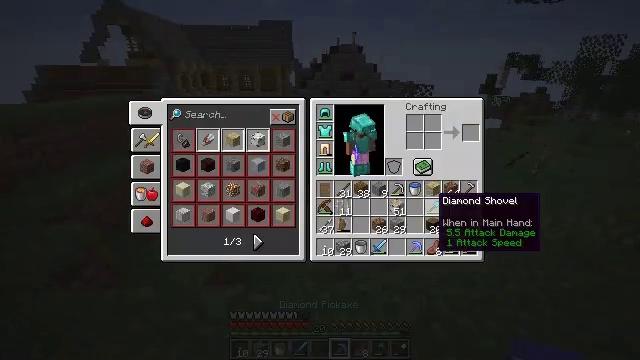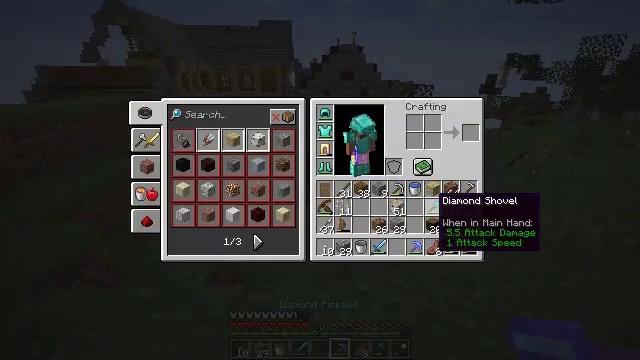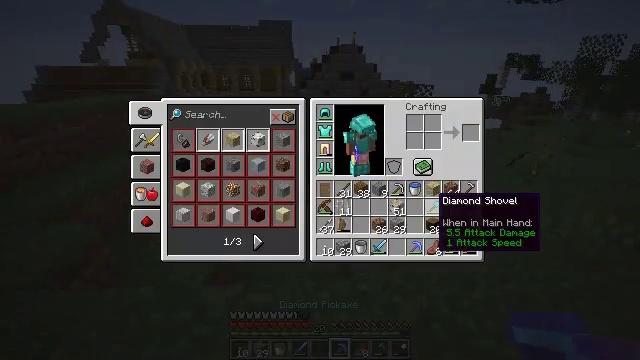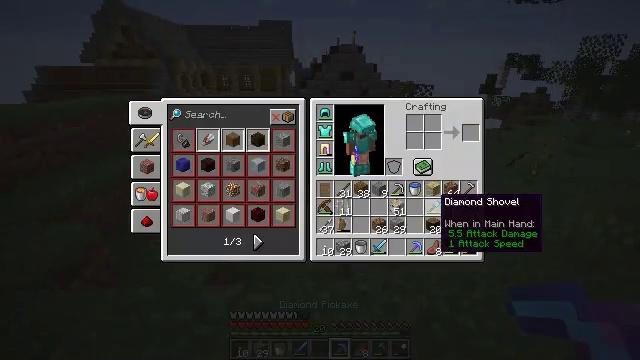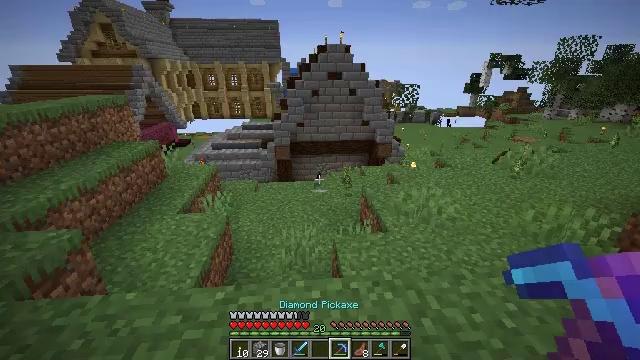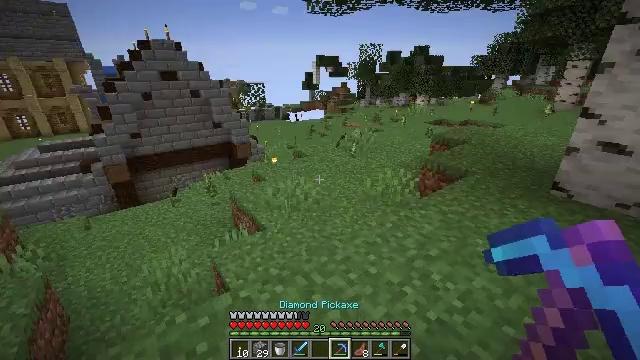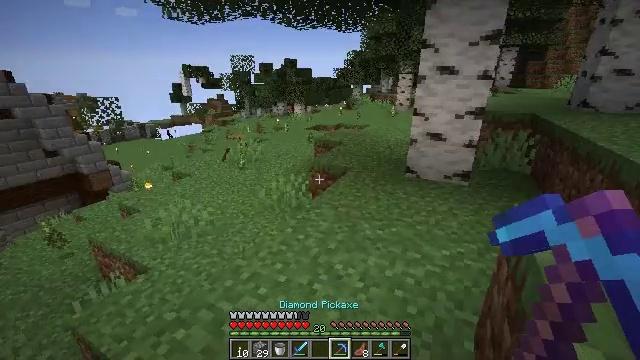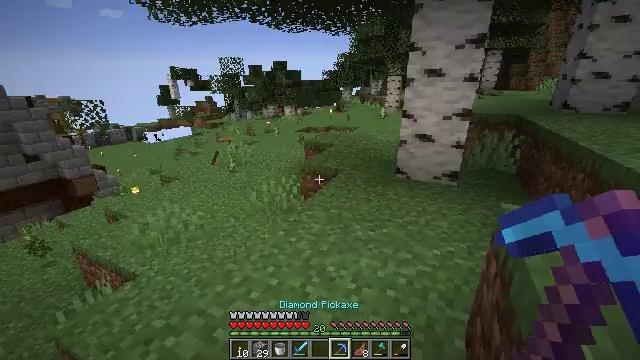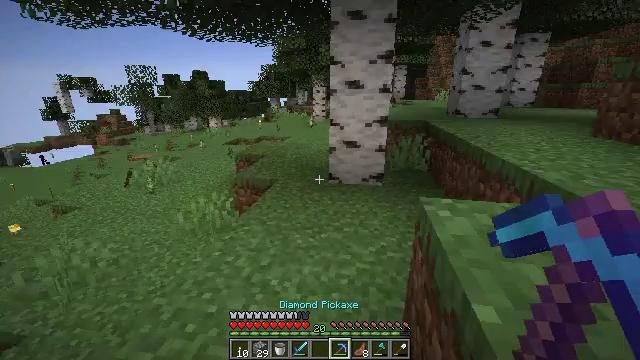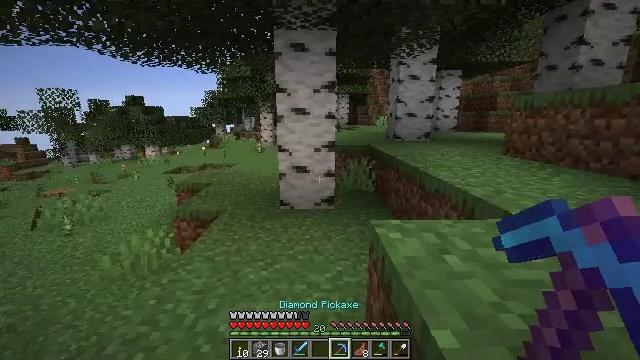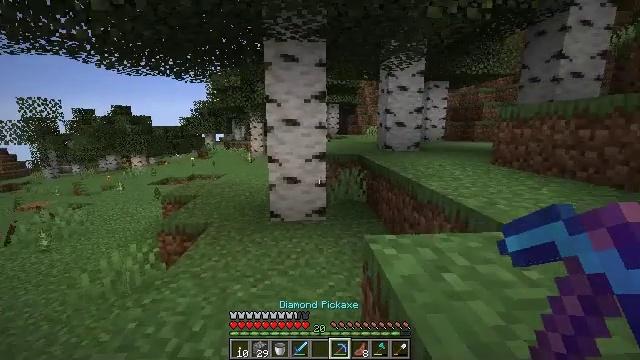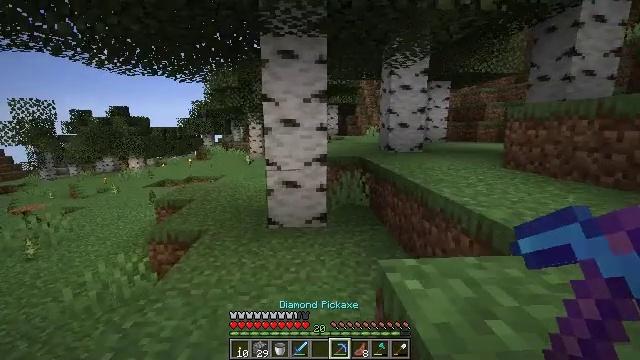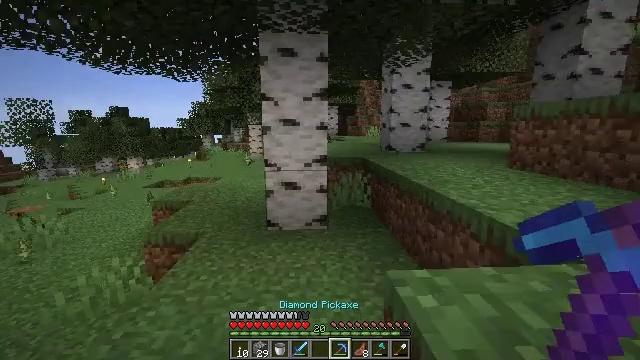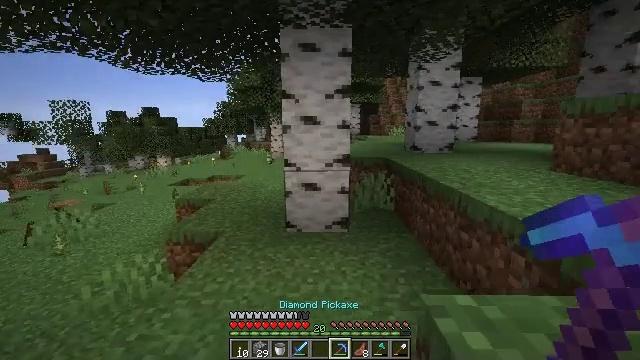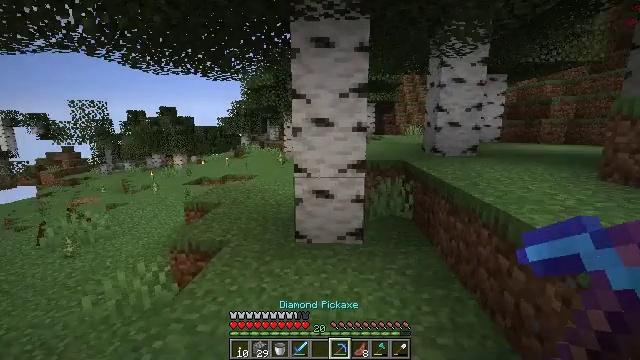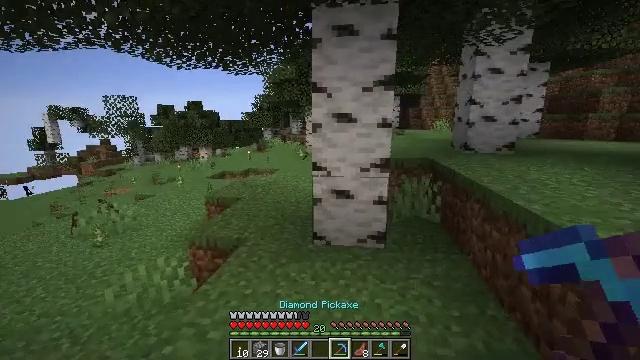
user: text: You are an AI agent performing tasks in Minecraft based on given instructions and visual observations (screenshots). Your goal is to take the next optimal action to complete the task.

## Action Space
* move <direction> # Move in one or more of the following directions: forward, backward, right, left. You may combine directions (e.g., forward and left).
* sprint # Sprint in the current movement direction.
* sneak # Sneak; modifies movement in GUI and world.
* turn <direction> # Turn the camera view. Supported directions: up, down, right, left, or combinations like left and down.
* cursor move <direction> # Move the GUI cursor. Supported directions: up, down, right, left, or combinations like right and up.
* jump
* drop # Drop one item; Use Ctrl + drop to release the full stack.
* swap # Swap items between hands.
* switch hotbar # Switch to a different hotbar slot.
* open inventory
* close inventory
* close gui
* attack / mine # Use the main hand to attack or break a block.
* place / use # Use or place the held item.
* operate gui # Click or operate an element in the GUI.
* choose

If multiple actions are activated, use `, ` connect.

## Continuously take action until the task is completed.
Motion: motion action
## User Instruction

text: Break the birch log in the forest.
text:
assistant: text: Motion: operate gui
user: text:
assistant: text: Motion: operate gui
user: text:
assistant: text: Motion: operate gui
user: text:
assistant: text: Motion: cursor move right, operate gui, close inventory
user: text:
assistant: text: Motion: turn right, attack / mine, close inventory
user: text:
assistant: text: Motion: turn right and up, attack / mine
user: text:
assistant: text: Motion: turn right, attack / mine
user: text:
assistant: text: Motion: turn right and up, attack / mine
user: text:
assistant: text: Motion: move forward, turn right and up, attack / mine
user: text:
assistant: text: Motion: move forward, turn right and up, attack / mine
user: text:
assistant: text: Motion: move forward, attack / mine
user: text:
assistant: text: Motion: move forward, attack / mine
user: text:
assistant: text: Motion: move forward, turn left, attack / mine
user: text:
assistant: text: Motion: move forward, turn left, attack / mine
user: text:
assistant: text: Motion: move forward, turn left and down, attack / mine
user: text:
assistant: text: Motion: move forward and move right, turn left and down, attack / mine
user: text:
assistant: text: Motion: move right, turn left, attack / mine
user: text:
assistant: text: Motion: move right, turn left, attack / mine
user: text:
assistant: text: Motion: move right, turn left, attack / mine
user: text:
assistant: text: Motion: move right, turn left, attack / mine
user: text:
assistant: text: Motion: move right, turn left, attack / mine
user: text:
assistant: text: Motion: move right, turn left and up, attack / mine
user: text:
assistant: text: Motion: move forward and move right, turn left, attack / mine
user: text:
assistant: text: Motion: move forward and move right, attack / mine
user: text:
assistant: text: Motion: move forward and move right, attack / mine
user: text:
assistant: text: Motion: move forward and move right, turn right and down, attack / mine
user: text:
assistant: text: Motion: move right, attack / mine
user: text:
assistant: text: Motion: move right, attack / mine
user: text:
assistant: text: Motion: attack / mine
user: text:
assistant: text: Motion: attack / mine